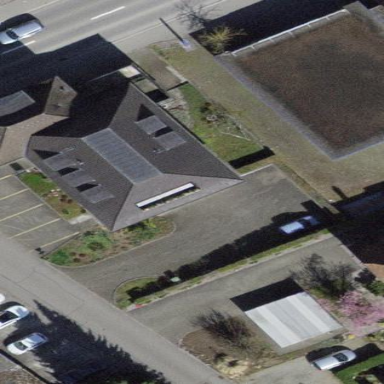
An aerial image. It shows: Building with tiled roof.